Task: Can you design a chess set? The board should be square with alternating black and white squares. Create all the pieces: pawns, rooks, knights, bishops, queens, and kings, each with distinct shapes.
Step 1661:
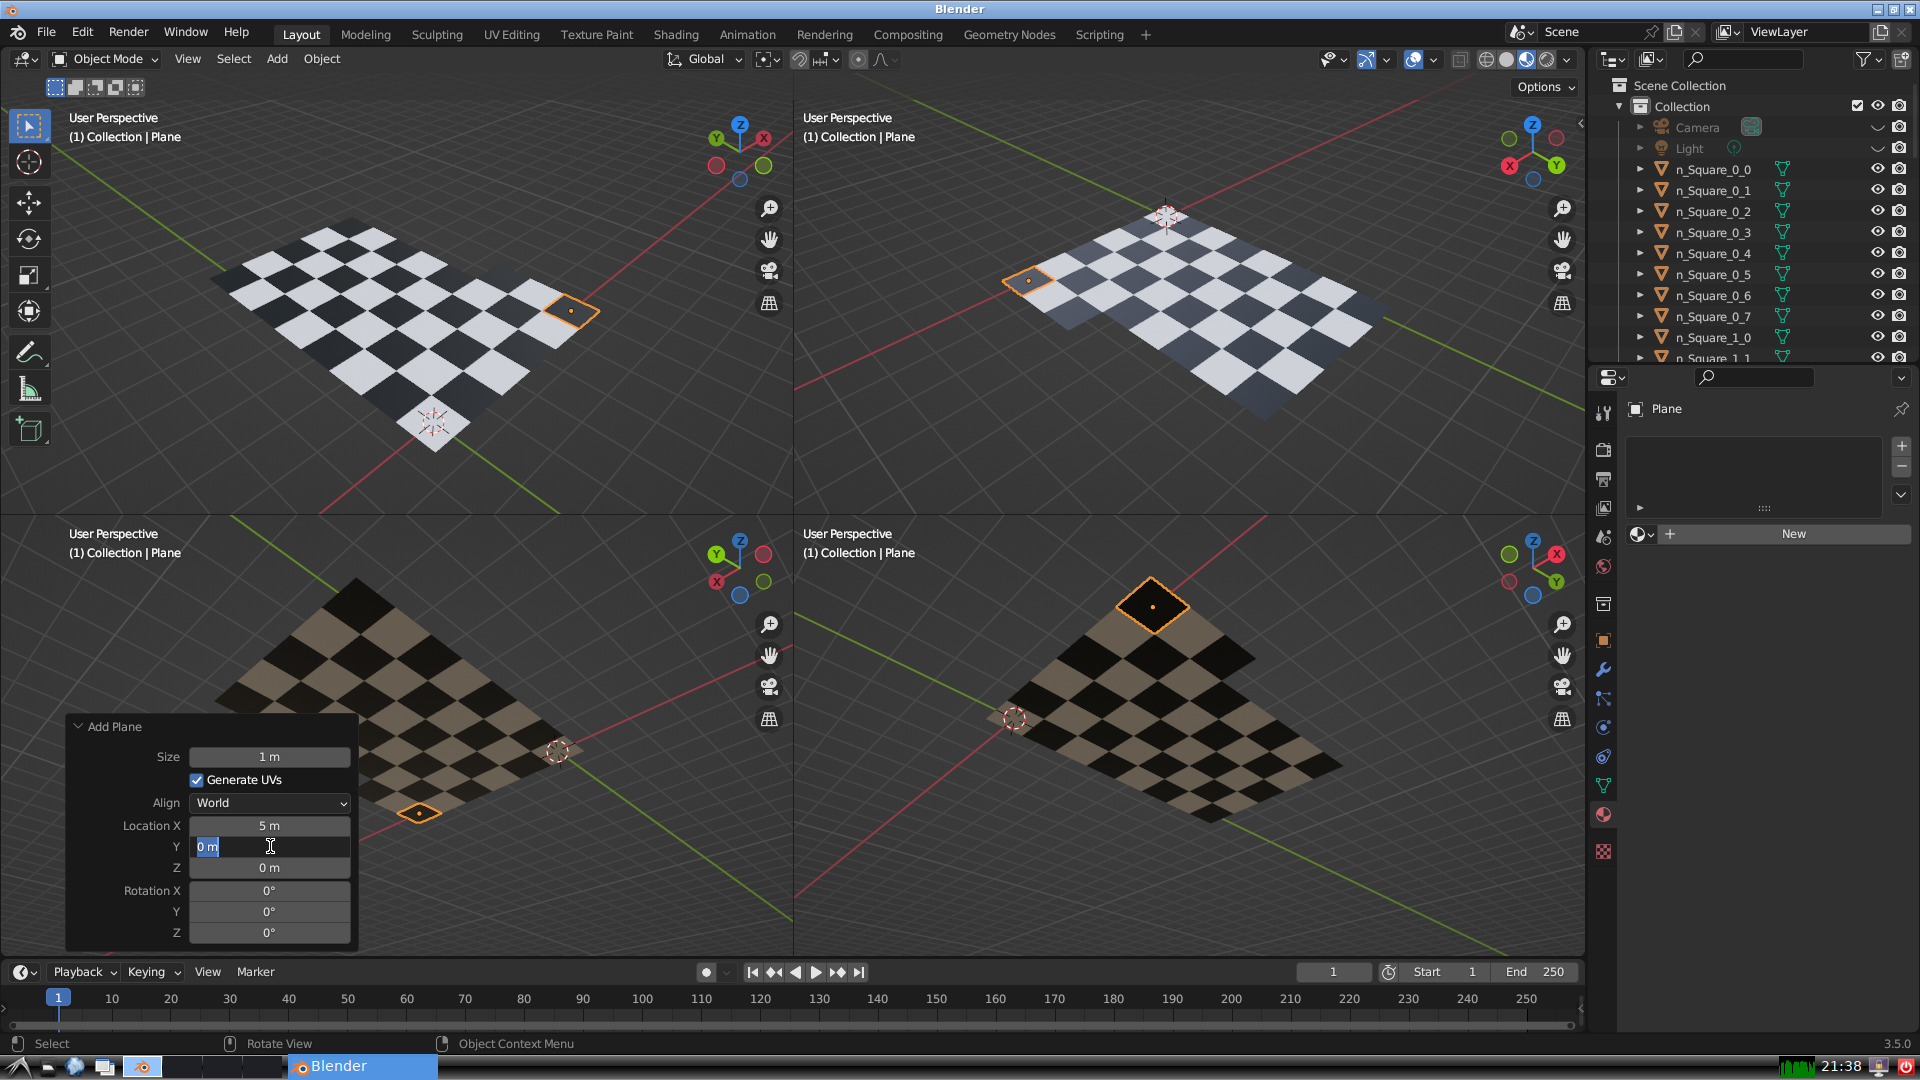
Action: input_text: 3.0